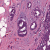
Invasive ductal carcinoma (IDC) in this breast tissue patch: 1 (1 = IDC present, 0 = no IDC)